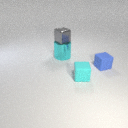
small cyan rubber cube in front of large cyan metal cylinder